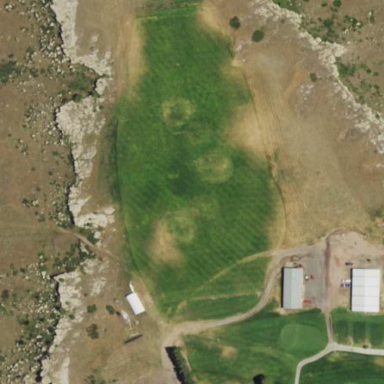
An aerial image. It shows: Driving range for golf practice.